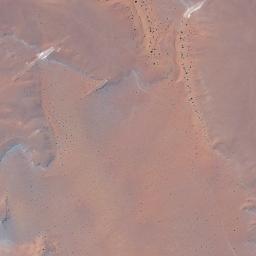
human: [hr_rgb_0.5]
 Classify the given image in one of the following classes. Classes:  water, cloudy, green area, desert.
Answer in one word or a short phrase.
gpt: desert